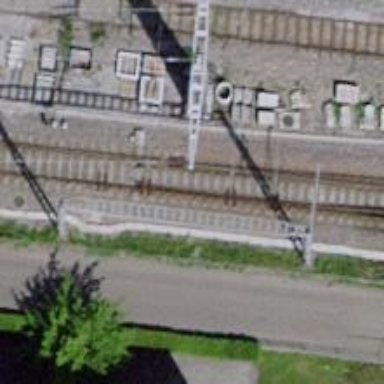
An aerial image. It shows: Railway switch.